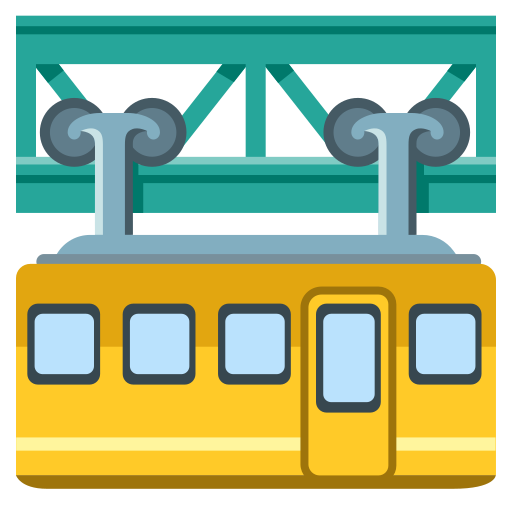
Emoji: 🚟